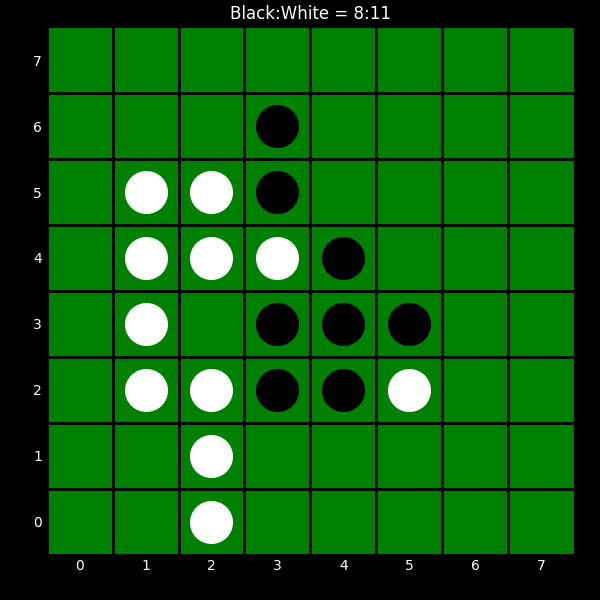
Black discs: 8
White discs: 11